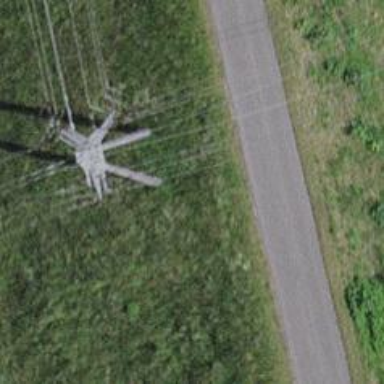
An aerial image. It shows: Lattice structure tower used for power transmission.